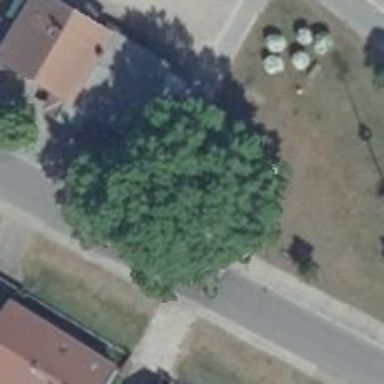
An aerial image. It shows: Natural monument - tree.